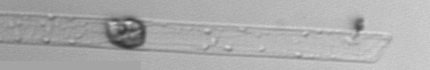
Label: Dactyliosolen_blavyanus